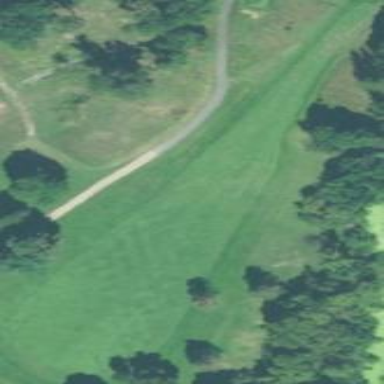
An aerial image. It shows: Golf fairway surrounded by grass.